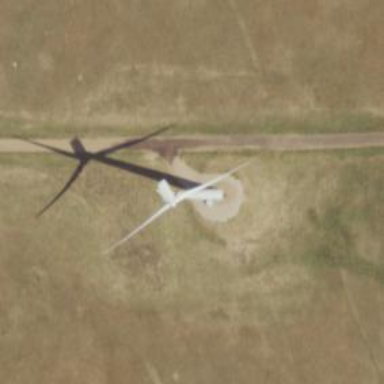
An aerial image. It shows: Wind generator powered by horizontal-axis wind turbine.